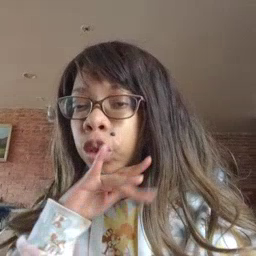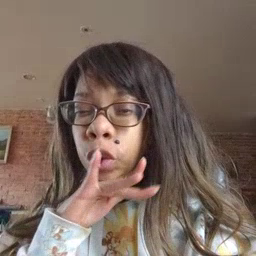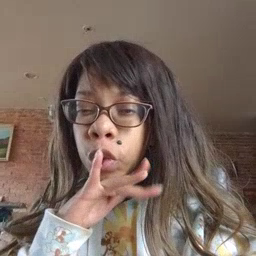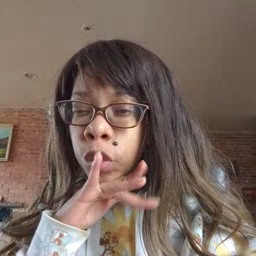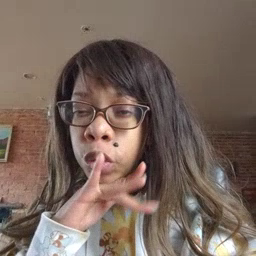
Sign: dirty